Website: bh-photo
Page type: receipt
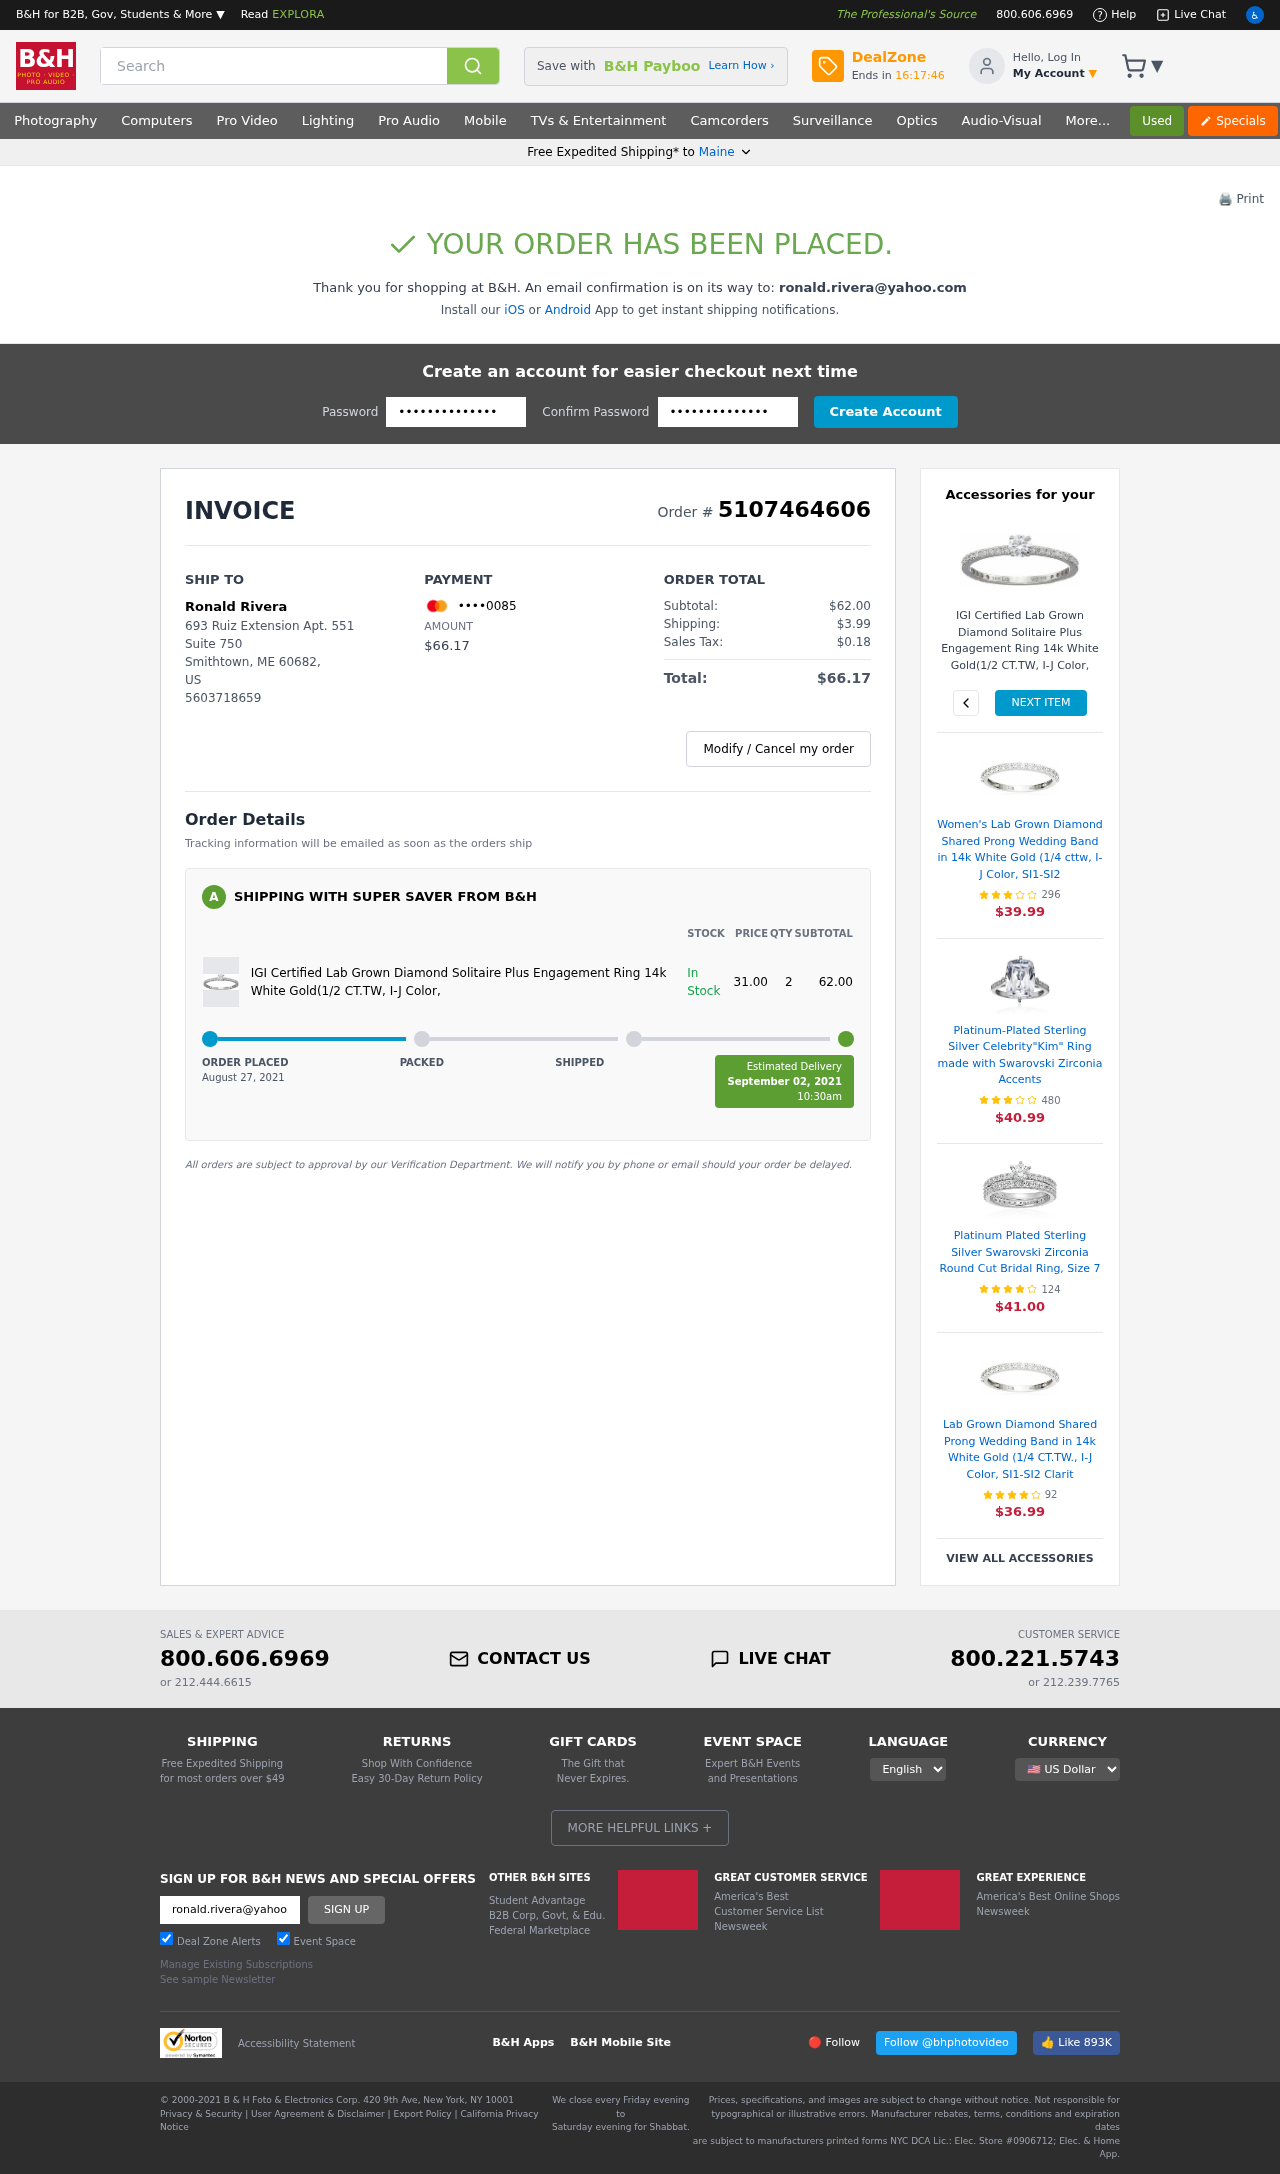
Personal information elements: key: PII_CARD_LAST4
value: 0085
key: PII_CITY
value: Smithtown
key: PII_EMAIL
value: ronald.rivera@yahoo.com
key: PII_FULLNAME
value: Ronald Rivera
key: PII_PHONE
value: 5603718659
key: PII_POSTCODE
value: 60682
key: PII_STATE
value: Maine
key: PII_STATE_ABBR
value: ME
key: PII_STREET
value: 693 Ruiz Extension Apt. 551
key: PII_STREET2
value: Suite 750
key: PII_COUNTRY_CODE
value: US
Product elements: key: PRODUCT1_NAME
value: IGI Certified Lab Grown Diamond Solitaire Plus Engagement Ring 14k White Gold(1/2 CT.TW, I-J Color,
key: PRODUCT1_PRICE
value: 31
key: PRODUCT1_QUANTITY
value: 2
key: PRODUCT1_NAME2
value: IGI Certified Lab Grown Diamond Solitaire Plus Engagement Ring 14k White Gold(1/2 CT.TW, I-J Color,
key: PRODUCT2_NAME
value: Women's Lab Grown Diamond Shared Prong Wedding Band in 14k White Gold (1/4 cttw, I-J Color, SI1-SI2
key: PRODUCT2_NUM_RATINGS
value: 296
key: PRODUCT2_PRICE
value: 39.99
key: PRODUCT3_NAME
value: Platinum-Plated Sterling Silver Celebrity"Kim" Ring made with Swarovski Zirconia Accents
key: PRODUCT3_NUM_RATINGS
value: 480
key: PRODUCT3_PRICE
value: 40.99
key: PRODUCT4_NAME
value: Platinum Plated Sterling Silver Swarovski Zirconia Round Cut Bridal Ring, Size 7
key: PRODUCT4_NUM_RATINGS
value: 124
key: PRODUCT4_PRICE
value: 41.00
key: PRODUCT5_NAME
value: Lab Grown Diamond Shared Prong Wedding Band in 14k White Gold (1/4 CT.TW., I-J Color, SI1-SI2 Clarit
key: PRODUCT5_NUM_RATINGS
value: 92
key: PRODUCT5_PRICE
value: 36.99
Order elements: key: ORDER_ID
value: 5107464606
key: ORDER_TOTAL
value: $66.17
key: ORDER_SUBTOTAL
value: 62.00
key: ORDER_SUBTOTAL
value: $62.00
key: ORDER_SHIPPING_COST
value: $3.99
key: ORDER_TAX
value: $0.18
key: ORDER_DATE
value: August 27, 2021
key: ORDER_DELIVERY_DATE
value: September 02, 2021
Search elements: key: HEADER_SEARCH
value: Search